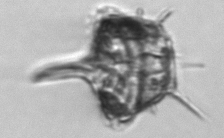
Label: Amylax